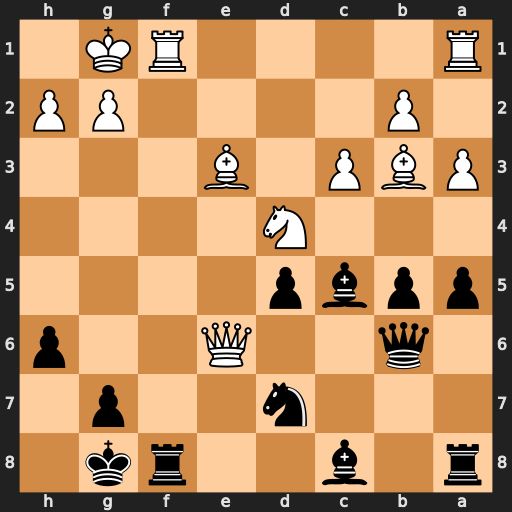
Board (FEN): r1b2rk1/3n2p1/1q2Q2p/ppbp4/3N4/PBP1B3/1P4PP/R4RK1
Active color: b
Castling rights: -
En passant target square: -
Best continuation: Qxe6 Nxe6 Bxe3+